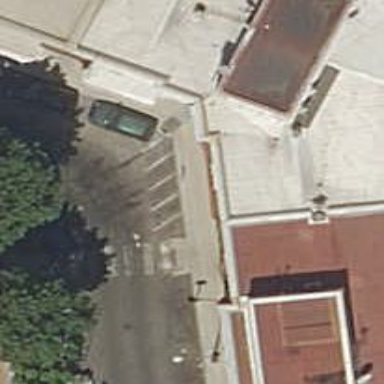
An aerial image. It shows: Motorcycle parking area.